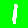
Digit: 1